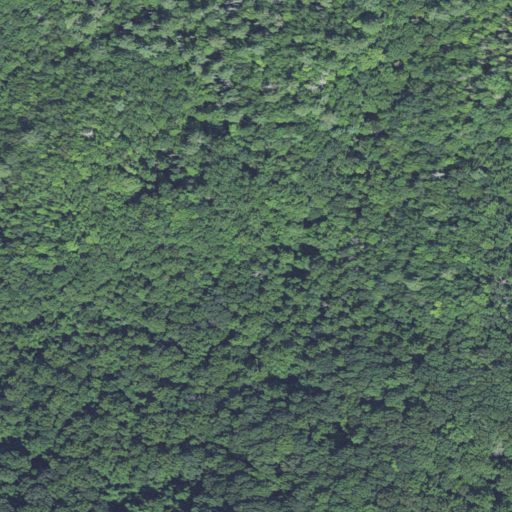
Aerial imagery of valley in North Carolina named Ramp Cove containing deciduous forest, mixed forest, and evergreen forest